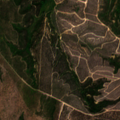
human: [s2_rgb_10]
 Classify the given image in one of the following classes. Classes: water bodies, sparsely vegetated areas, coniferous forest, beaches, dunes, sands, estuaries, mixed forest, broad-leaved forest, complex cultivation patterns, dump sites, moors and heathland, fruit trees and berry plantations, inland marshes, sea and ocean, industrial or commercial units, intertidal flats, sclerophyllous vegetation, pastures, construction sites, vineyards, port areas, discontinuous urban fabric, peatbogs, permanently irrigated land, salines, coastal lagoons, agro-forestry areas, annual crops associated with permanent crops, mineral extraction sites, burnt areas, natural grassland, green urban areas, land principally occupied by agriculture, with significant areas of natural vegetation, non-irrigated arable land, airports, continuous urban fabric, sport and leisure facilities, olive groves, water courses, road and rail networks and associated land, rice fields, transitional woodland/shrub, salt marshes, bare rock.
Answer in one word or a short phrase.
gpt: broad-leaved forest, mixed forest, transitional woodland/shrub